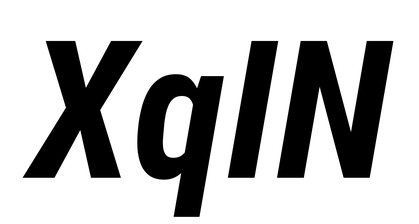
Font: Roboto-Italic_Condensed_Bold_Italic